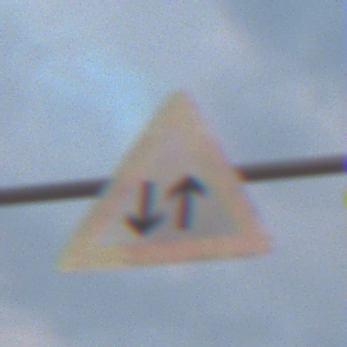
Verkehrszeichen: Gegenverkehr
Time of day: SunriseSunset
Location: Outdoor (Nature)
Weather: PartlyCloudy
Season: NotSpecified
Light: Natural